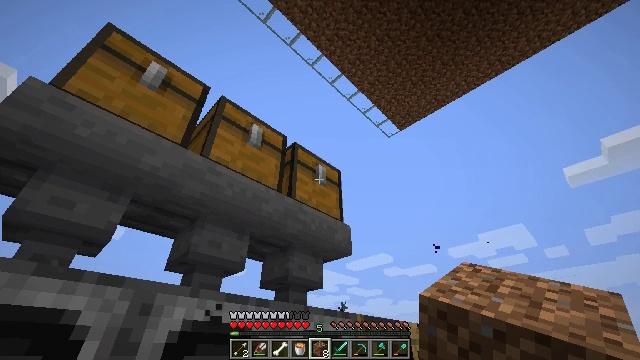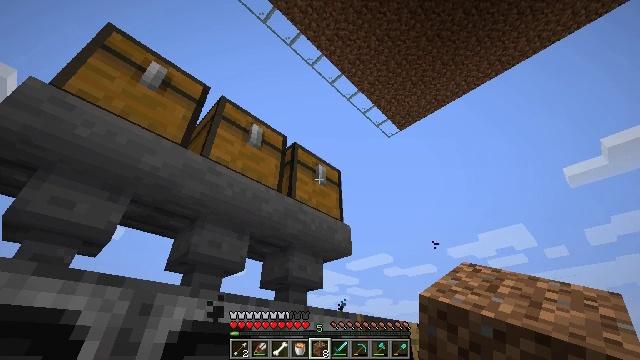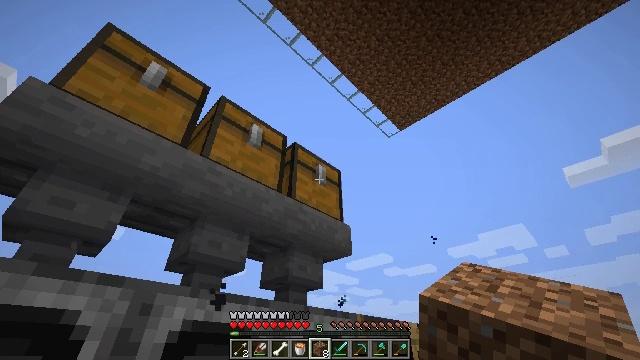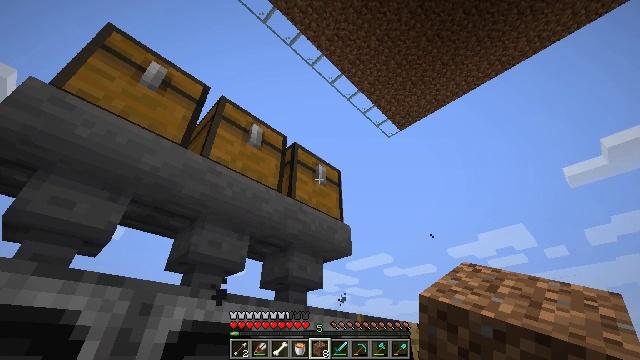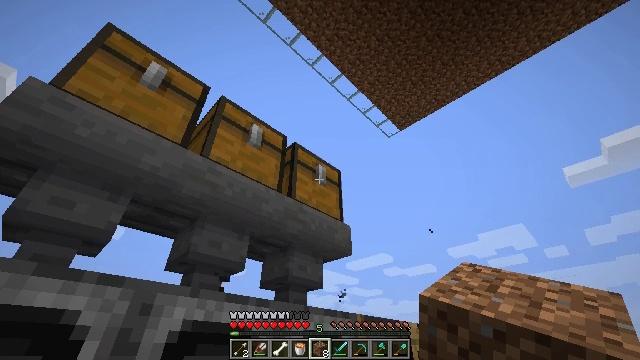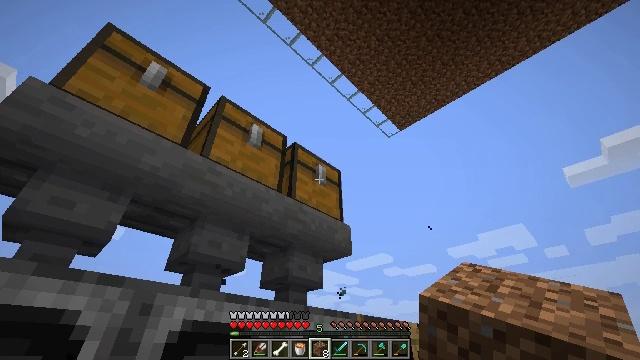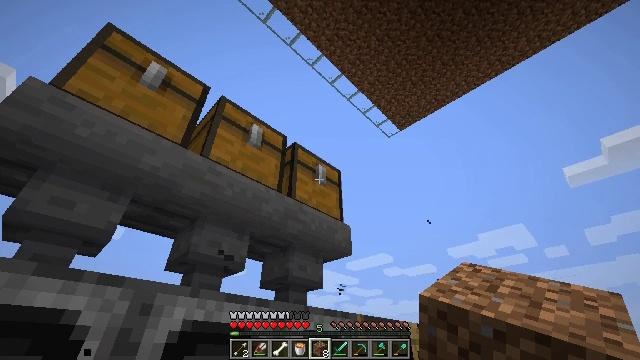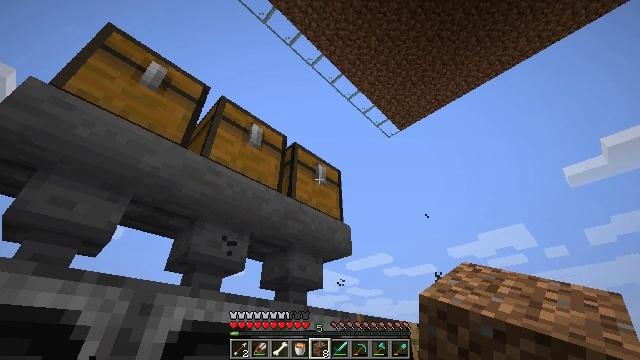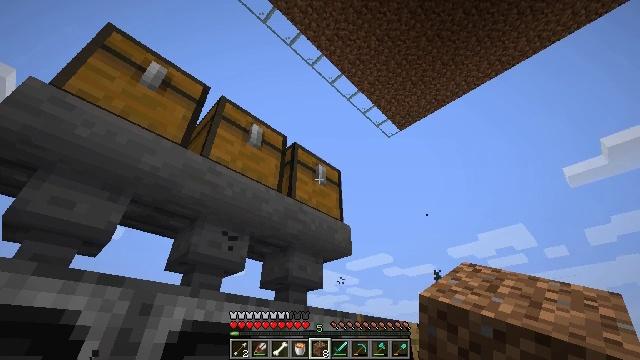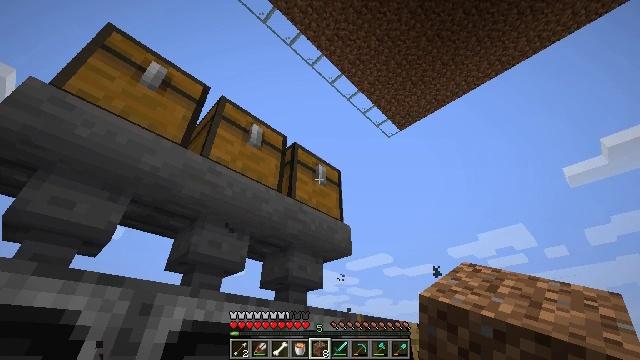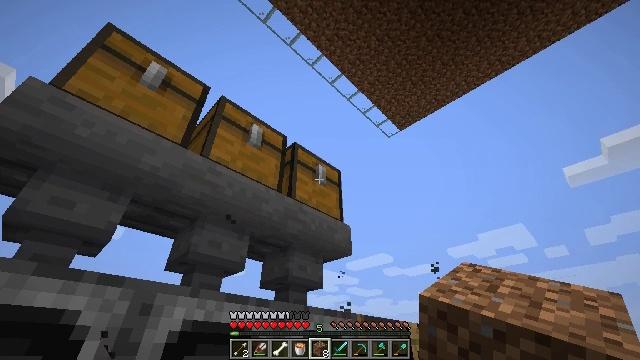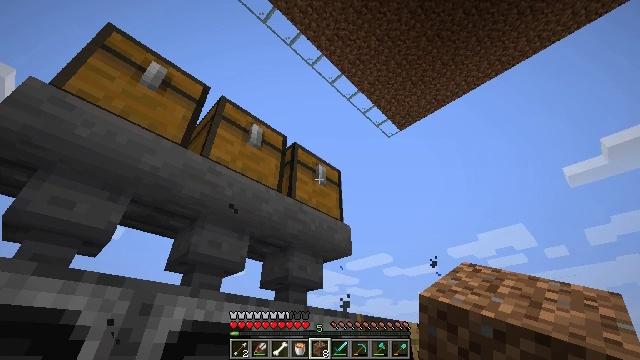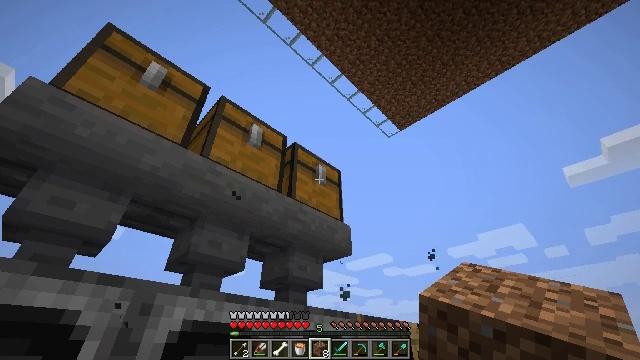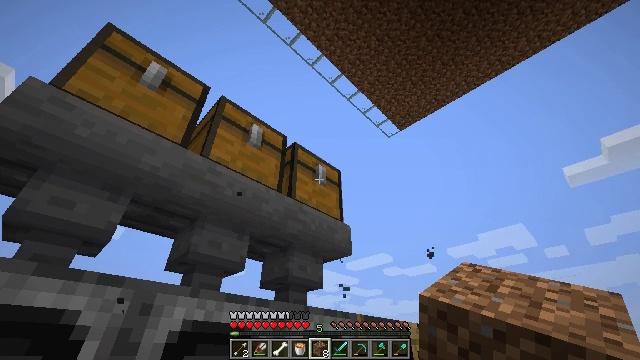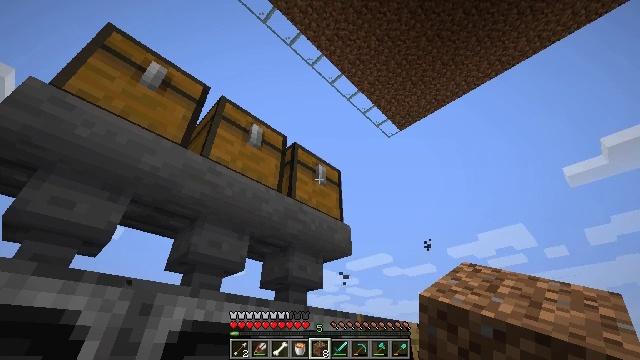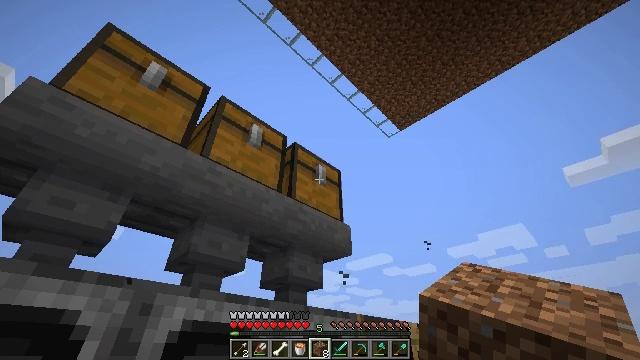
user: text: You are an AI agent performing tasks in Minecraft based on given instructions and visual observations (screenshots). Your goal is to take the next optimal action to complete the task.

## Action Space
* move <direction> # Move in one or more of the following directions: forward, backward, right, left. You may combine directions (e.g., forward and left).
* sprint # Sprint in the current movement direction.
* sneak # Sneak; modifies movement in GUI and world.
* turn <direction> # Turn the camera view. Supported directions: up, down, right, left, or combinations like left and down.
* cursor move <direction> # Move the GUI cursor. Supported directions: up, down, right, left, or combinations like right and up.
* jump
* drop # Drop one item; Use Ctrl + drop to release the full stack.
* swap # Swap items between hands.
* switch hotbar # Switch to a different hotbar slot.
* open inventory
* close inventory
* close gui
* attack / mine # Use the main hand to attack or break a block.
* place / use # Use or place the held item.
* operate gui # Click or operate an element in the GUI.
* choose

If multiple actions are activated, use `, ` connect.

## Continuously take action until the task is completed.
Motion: motion action
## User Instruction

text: Use nine redstone dust to craft a redstone block.
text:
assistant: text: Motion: no_op
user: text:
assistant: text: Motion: no_op
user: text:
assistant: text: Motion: no_op
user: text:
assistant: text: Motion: no_op
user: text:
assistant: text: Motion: no_op
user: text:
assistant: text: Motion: no_op
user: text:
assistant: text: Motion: no_op
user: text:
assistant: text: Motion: no_op
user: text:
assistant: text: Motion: no_op
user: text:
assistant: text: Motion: no_op
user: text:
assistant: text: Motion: no_op
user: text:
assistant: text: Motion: no_op
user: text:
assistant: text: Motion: no_op
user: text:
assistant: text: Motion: no_op
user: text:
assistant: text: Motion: no_op
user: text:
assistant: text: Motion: no_op
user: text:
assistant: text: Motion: no_op
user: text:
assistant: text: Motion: no_op
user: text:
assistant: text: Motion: no_op
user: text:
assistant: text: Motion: no_op
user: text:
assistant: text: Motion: no_op
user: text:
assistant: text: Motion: no_op
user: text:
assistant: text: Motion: no_op
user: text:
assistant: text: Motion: no_op
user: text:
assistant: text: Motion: no_op
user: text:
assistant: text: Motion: no_op
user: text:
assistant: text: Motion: no_op
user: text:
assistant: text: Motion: no_op
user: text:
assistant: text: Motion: no_op
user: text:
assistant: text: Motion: no_op